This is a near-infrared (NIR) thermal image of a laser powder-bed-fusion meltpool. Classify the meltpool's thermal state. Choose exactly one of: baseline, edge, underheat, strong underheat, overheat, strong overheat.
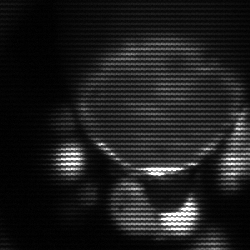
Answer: edge